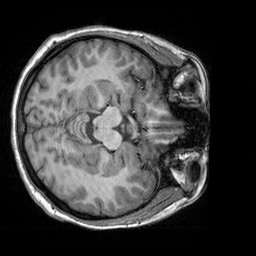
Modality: T1w
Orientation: axial
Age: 25
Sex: female
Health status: healthy
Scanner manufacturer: siemens
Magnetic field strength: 3 T
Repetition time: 2.3 s
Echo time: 0.00303 s